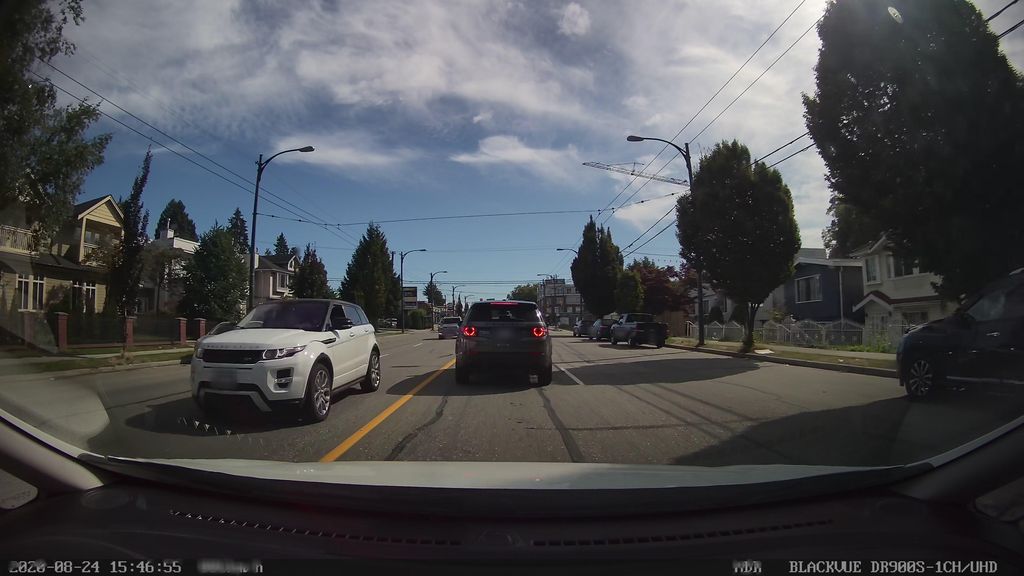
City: vancouver